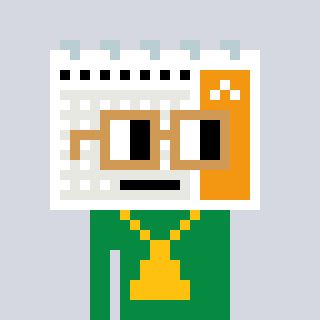
a pixel art character with square brown glasses, a calendar-shaped head and a green-colored body on a cool background